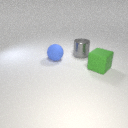
large blue rubber sphere to the left of large gray metal cylinder